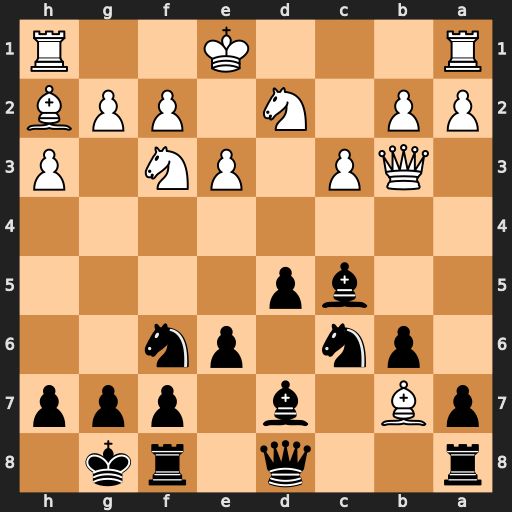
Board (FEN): r2q1rk1/pB1b1ppp/1pn1pn2/2bp4/8/1QP1PN1P/PP1N1PPB/R3K2R
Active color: b
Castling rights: KQ
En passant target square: -
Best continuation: Na5 Bxa8 Nxb3